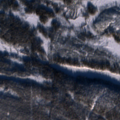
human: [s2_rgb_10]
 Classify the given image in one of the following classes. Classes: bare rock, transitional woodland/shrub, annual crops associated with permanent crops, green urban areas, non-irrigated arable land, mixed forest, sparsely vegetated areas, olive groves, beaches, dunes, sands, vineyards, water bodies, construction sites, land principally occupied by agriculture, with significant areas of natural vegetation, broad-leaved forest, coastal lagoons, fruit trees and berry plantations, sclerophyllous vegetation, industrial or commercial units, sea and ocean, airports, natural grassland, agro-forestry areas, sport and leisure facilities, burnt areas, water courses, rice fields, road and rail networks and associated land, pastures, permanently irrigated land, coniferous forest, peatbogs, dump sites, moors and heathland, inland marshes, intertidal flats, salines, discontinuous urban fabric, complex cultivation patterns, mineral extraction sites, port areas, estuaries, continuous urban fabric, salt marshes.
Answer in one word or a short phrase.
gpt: coniferous forest, transitional woodland/shrub